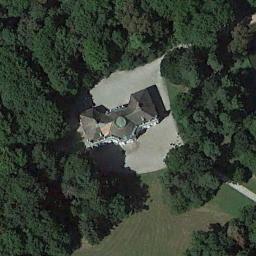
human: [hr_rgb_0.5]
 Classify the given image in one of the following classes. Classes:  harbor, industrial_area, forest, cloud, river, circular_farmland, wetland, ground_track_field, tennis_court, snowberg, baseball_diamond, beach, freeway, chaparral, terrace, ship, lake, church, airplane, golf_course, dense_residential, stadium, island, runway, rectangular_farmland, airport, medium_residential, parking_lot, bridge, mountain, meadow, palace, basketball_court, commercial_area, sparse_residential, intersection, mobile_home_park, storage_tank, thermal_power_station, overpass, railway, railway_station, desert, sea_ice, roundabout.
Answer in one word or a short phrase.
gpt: palace